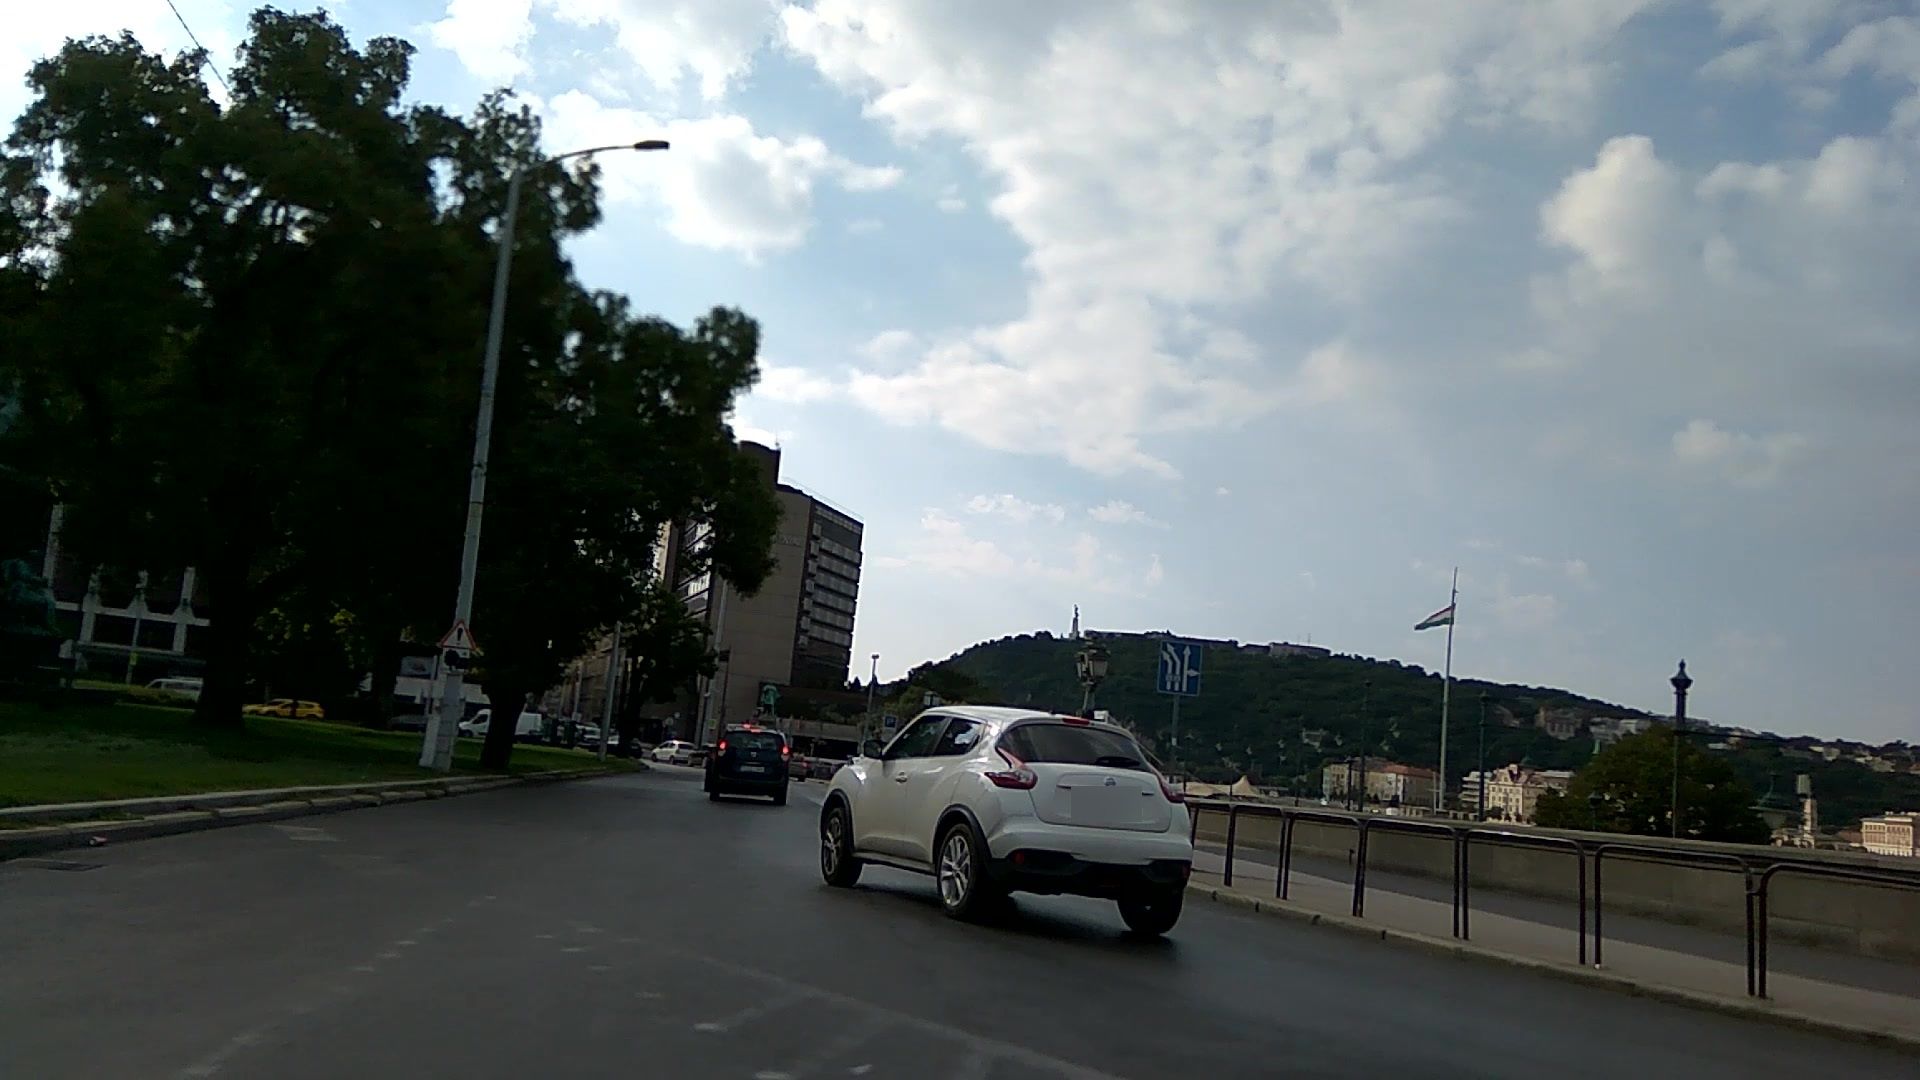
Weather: cloudy
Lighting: day
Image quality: good
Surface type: driving surface
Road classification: tertiary_link
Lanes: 1
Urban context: urban centre
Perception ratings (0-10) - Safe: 2.9, Lively: 6.43, Beautiful: 8.98, Boring: 2.67, Depressing: 4.54, Wealthy: 2.63